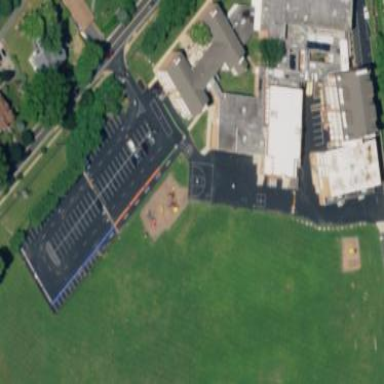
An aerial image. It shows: School.